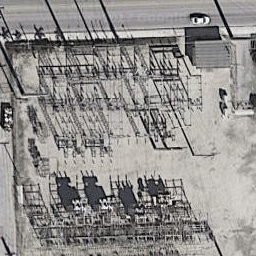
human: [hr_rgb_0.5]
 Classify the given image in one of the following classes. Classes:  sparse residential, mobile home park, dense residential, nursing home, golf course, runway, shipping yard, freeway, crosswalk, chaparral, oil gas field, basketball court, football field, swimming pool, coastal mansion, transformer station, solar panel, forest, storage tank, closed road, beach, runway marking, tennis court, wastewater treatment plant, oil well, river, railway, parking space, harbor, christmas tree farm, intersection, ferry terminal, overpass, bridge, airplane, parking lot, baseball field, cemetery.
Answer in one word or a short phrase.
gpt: transformer station